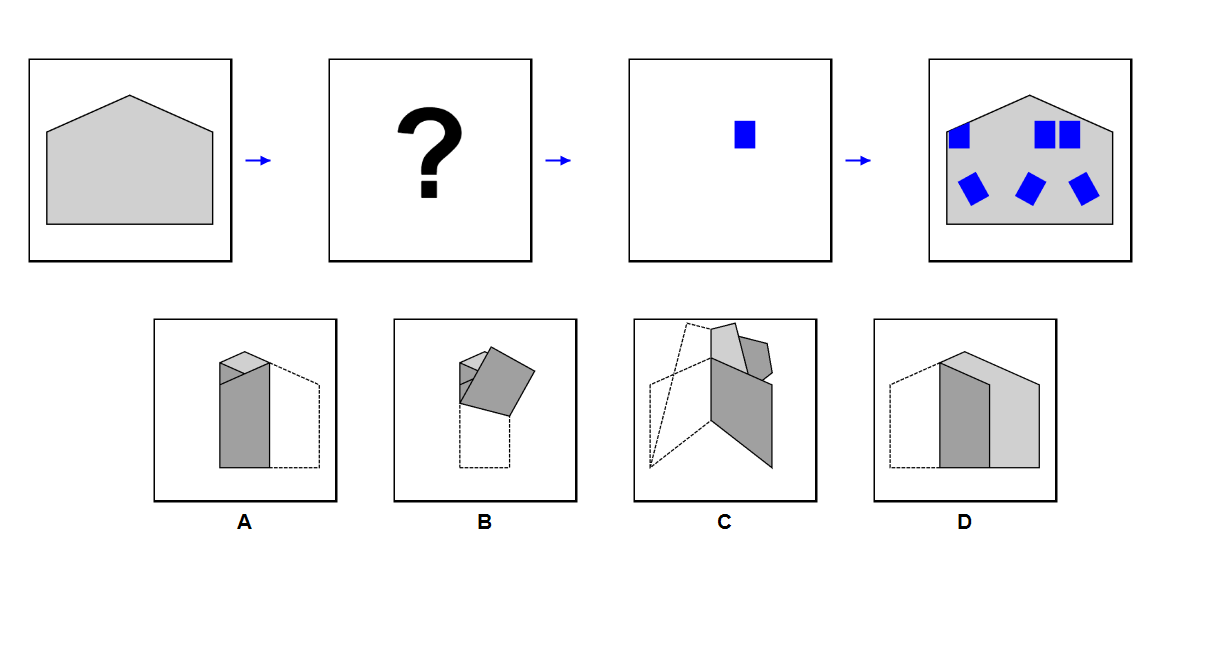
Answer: C